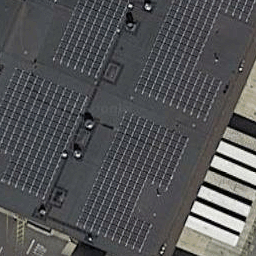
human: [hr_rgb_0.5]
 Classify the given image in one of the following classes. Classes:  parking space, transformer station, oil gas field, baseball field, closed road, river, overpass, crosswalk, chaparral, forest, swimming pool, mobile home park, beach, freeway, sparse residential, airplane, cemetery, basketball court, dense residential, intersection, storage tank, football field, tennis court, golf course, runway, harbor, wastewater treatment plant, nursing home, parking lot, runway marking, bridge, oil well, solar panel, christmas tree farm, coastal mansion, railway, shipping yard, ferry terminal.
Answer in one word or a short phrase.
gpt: solar panel